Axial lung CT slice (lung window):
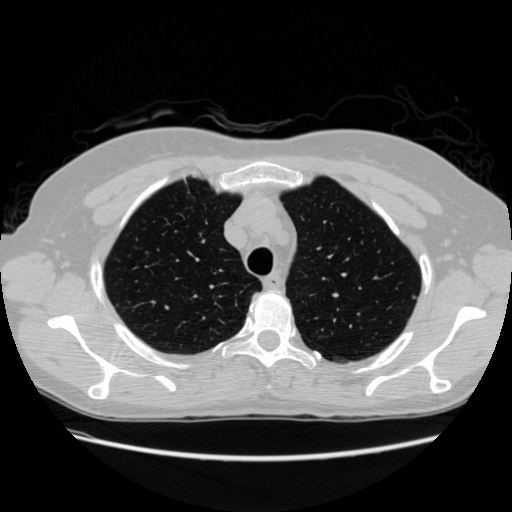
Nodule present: yes
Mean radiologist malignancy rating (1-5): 4.5